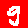
Digit: 9